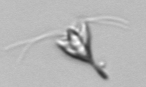
Label: Pyramimonas_longicauda